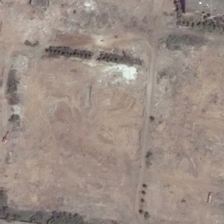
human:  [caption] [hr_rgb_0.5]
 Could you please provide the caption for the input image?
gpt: it is a piece of khaki irregular bareland .

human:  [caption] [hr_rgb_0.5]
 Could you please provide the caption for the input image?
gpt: it is a piece of khaki irregular bareland .

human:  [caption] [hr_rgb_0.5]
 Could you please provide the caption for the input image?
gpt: it is a piece of khaki irregular bareland .

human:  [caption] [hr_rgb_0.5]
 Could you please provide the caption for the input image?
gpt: it is a piece of khaki irregular bareland .

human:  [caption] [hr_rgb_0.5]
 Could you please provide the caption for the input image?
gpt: it is a piece of khaki irregular bareland .